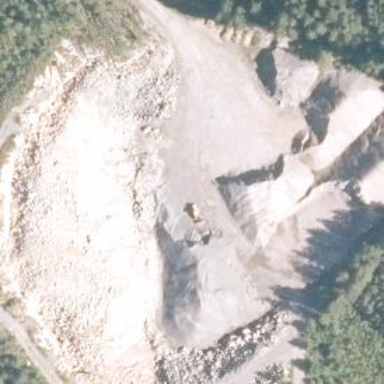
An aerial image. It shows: Quarry area.